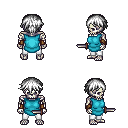
a pixel art fantasy rpg character, male body template, skeleton, teal tunic, white pants, white short bangs hairstyle, leather bracers, dagger, four views (front, back, left, right), 2x2 character sprite sheet, small pixel art, hard edges, no anti-aliasing